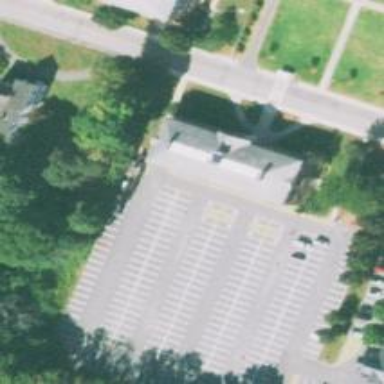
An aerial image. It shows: Parking space.